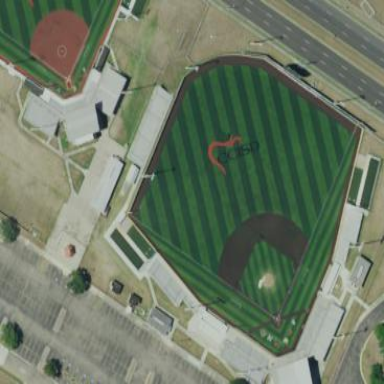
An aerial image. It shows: Baseball pitch for leisure land.